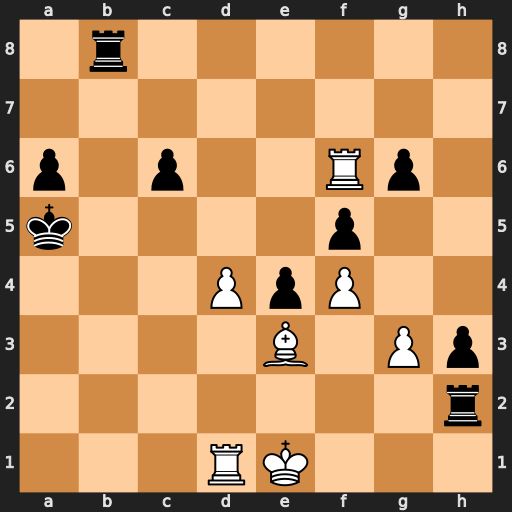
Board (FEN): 1r6/8/p1p2Rp1/k4p2/3PpP2/4B1Pp/7r/3RK3
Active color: w
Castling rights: -
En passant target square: -
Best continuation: Ra1+ Kb6 Rb1+ Kc7 Rf7+ Kd6 Rxb8